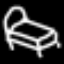
Label: bed